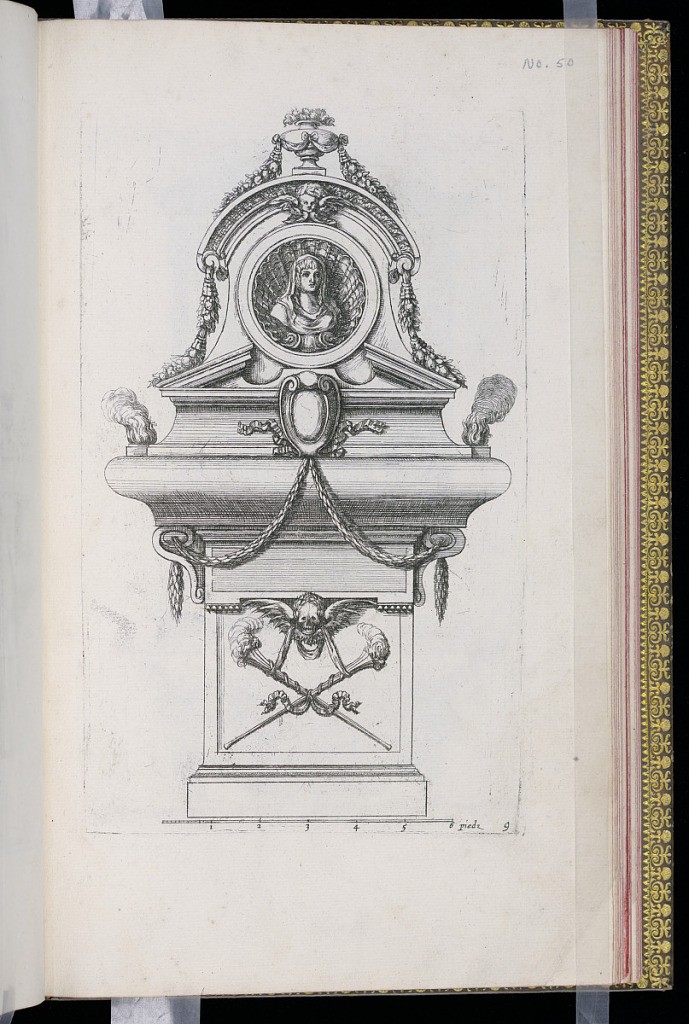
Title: Sepulchral (Funerary) Monument Design
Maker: D. Antoine Pierretz, French, active 1647
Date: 1647-55
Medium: Etching on laid paper
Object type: Print
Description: A design for a sepulchral (funerary) monument on a plinth featuring a broken pediment with a portrait bust framed in a shell niche, with incense burning finials, festoons of leaves, masks (mascarons), bat wings, flaming torches, and a cartouche. A scale below. The plate is numbered.